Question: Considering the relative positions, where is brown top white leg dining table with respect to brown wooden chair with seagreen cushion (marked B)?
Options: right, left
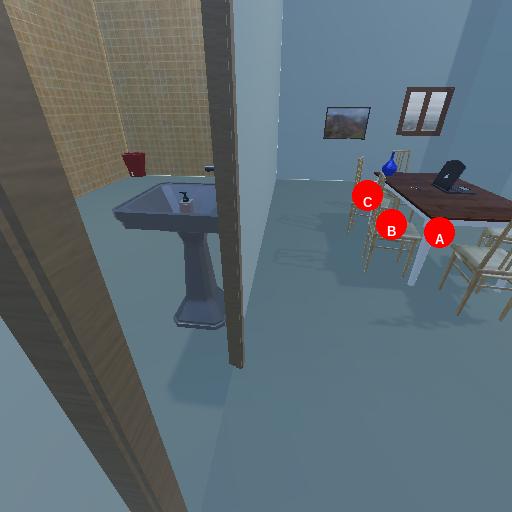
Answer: right